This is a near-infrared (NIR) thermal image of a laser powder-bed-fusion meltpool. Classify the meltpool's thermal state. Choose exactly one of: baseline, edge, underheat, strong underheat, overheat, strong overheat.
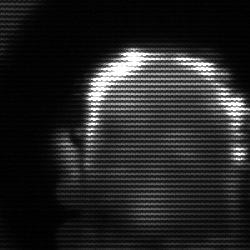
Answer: baseline